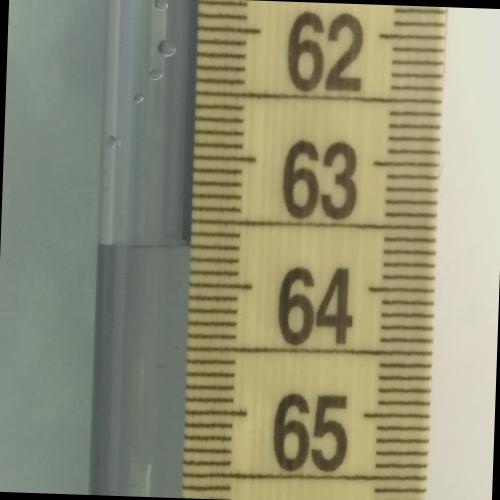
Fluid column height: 63.7 cm